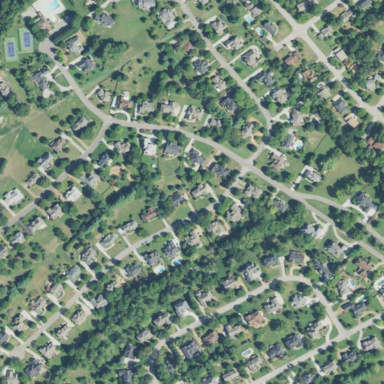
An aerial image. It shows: Residential area composed of single-family homes.